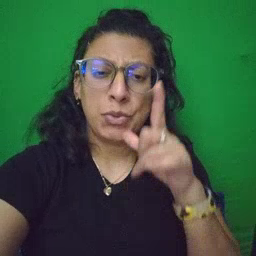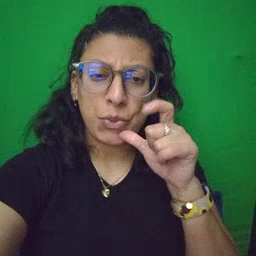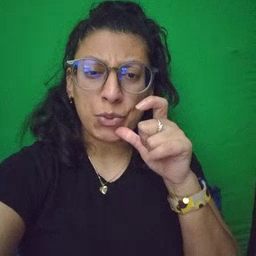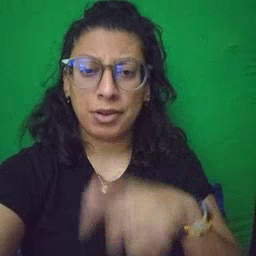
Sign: who